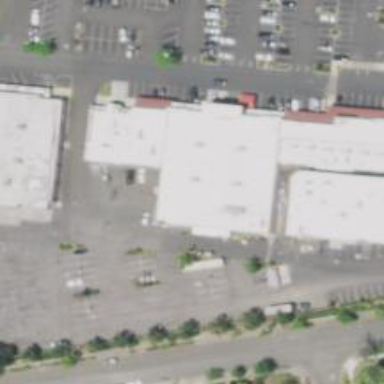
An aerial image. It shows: Supermarket.